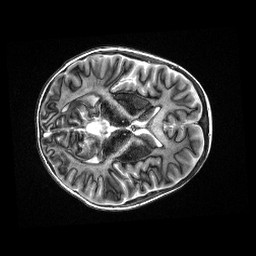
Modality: MP2RAGE
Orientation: axial
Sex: male
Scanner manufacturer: siemens
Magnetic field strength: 3 T
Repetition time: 5 s
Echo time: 0.00368 s